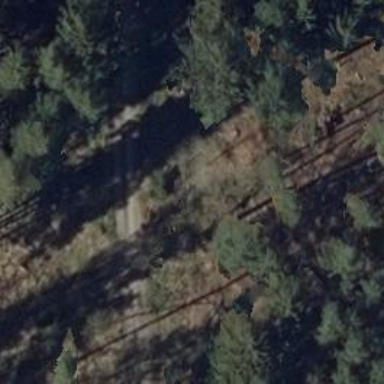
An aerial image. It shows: Dirt track road with grade2 tracktype.